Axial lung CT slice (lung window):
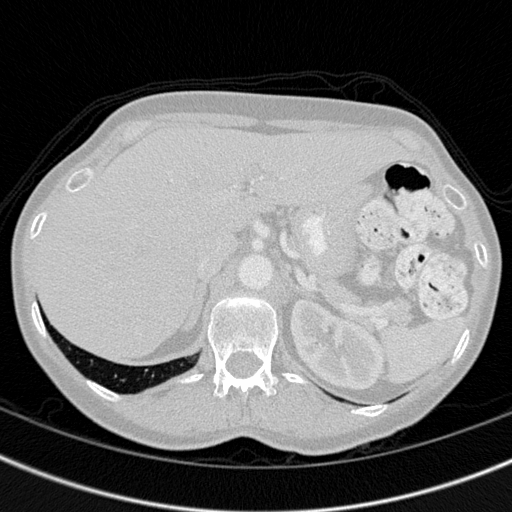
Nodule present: no